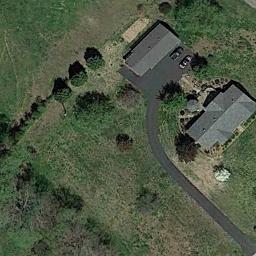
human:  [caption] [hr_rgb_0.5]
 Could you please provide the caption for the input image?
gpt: There are circular swimming pools beside this house .

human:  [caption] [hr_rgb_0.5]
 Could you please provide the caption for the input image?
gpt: The sparse residential is on the grass next to some trees and a road .

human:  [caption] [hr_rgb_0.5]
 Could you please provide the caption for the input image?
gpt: Many trees are beside the sparse residential .

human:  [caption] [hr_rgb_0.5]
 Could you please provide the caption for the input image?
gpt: In a sparse residential area there are two houses, One large and one small, And many green trees, Surrounded by grass .

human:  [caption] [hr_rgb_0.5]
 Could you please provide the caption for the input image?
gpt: A sparse residential area with two black buildings on the green meadow .